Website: crate-barrel
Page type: billing-address
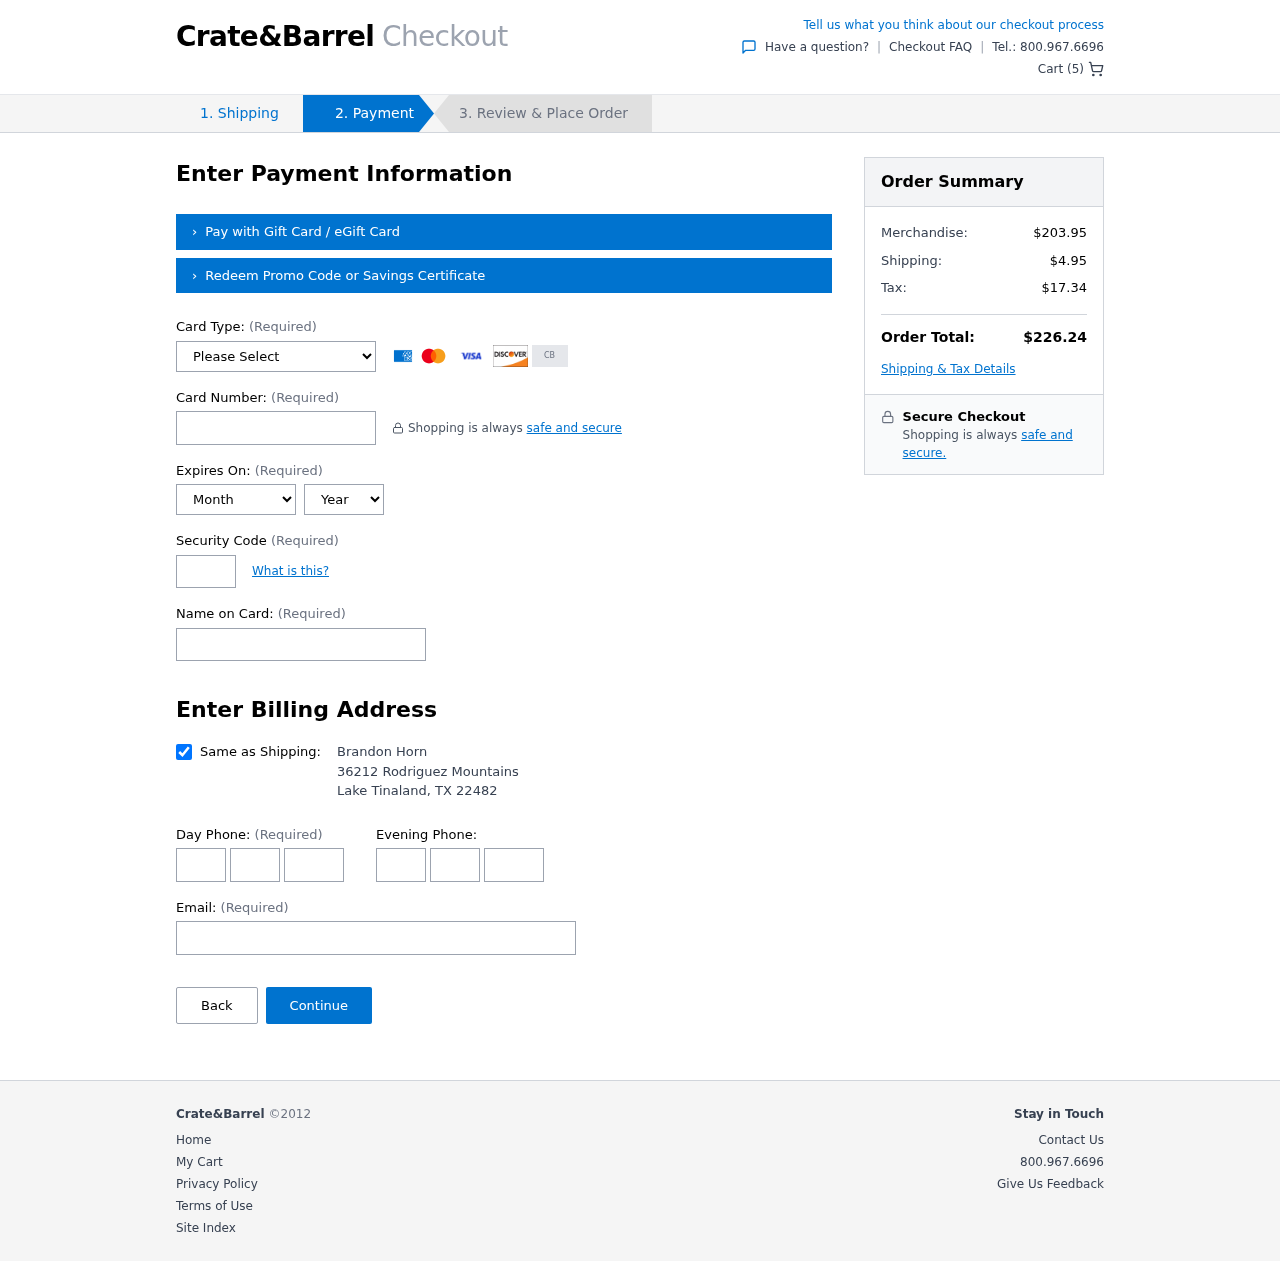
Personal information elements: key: PII_CARD_CVV
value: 192
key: PII_CARD_EXPIRY_MONTH
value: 04
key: PII_CARD_EXPIRY_YEAR
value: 30
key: PII_CARD_NUMBER
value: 4864 6448 5524 6437
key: PII_CARD_TYPE
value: Visa
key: PII_CITY
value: Lake Tinaland
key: PII_EMAIL
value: brandon.horn@gmail.com
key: PII_FULLNAME
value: Brandon Horn
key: PII_PHONE_AREA
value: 385
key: PII_PHONE_PREFIX
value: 719
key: PII_PHONE_SUFFIX
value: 4666
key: PII_POSTCODE
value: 22482
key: PII_STATE_ABBR
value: TX
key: PII_STREET
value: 36212 Rodriguez Mountains
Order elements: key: ORDER_NUM_ITEMS
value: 5
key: ORDER_SUBTOTAL
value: $203.95
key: ORDER_SHIPPING_COST
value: $4.95
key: ORDER_TAX
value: $17.34
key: ORDER_TOTAL
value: $226.24